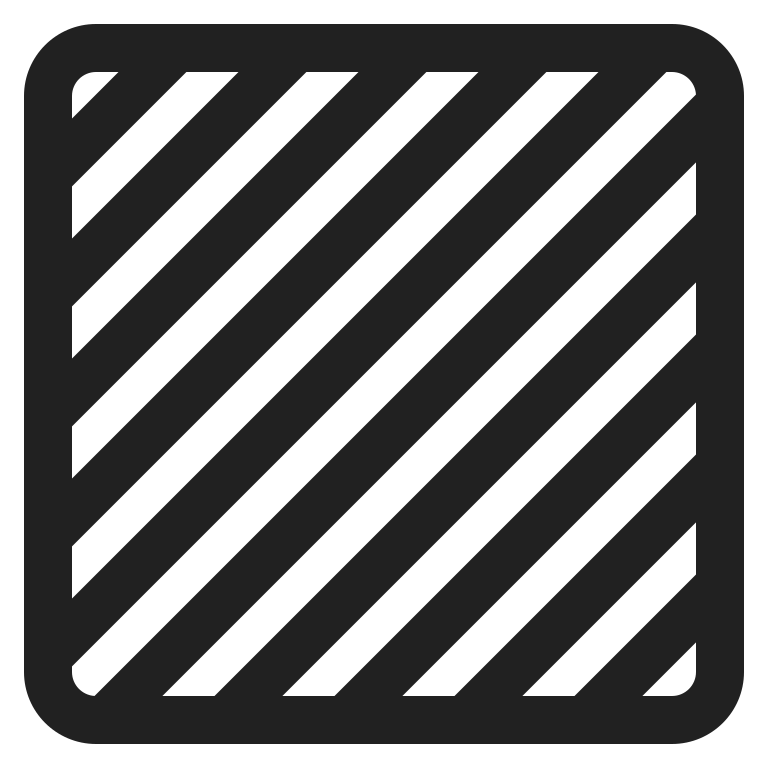
purple square high contrast